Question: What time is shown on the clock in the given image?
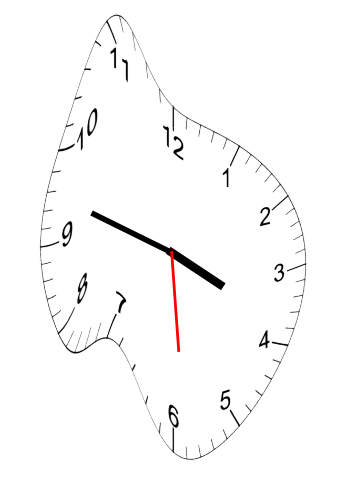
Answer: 03:47:29